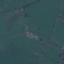
Label: Pasture